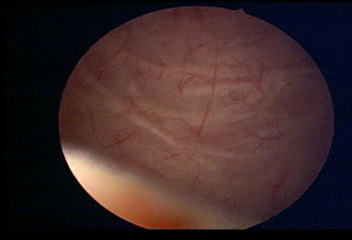
Modality: WLC
Class: Normal mucosa
Bladder cancer association: No